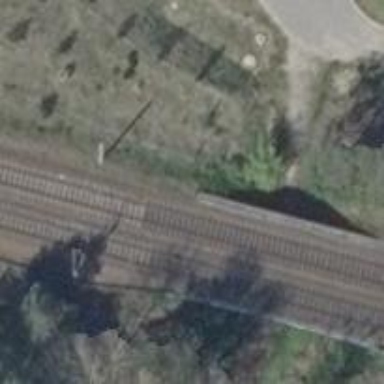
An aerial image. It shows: Bridge over electrified railway with contact lines.